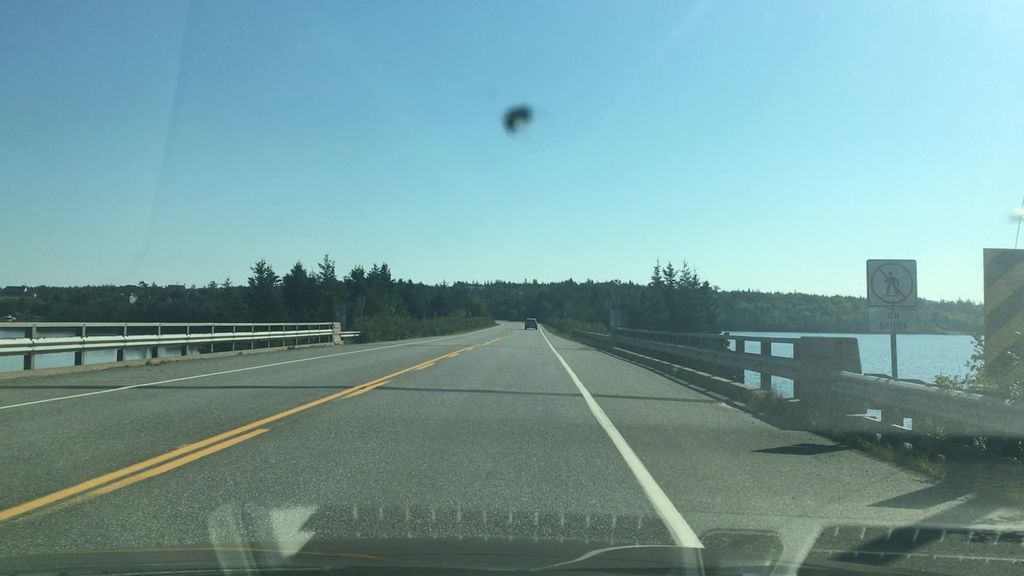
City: halifax